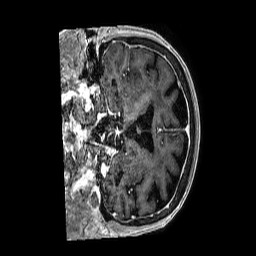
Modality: T1w
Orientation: coronal
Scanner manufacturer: philips
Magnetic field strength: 3 T
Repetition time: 0.006691 s
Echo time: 0.003012 s